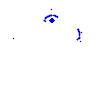
Particle: electron